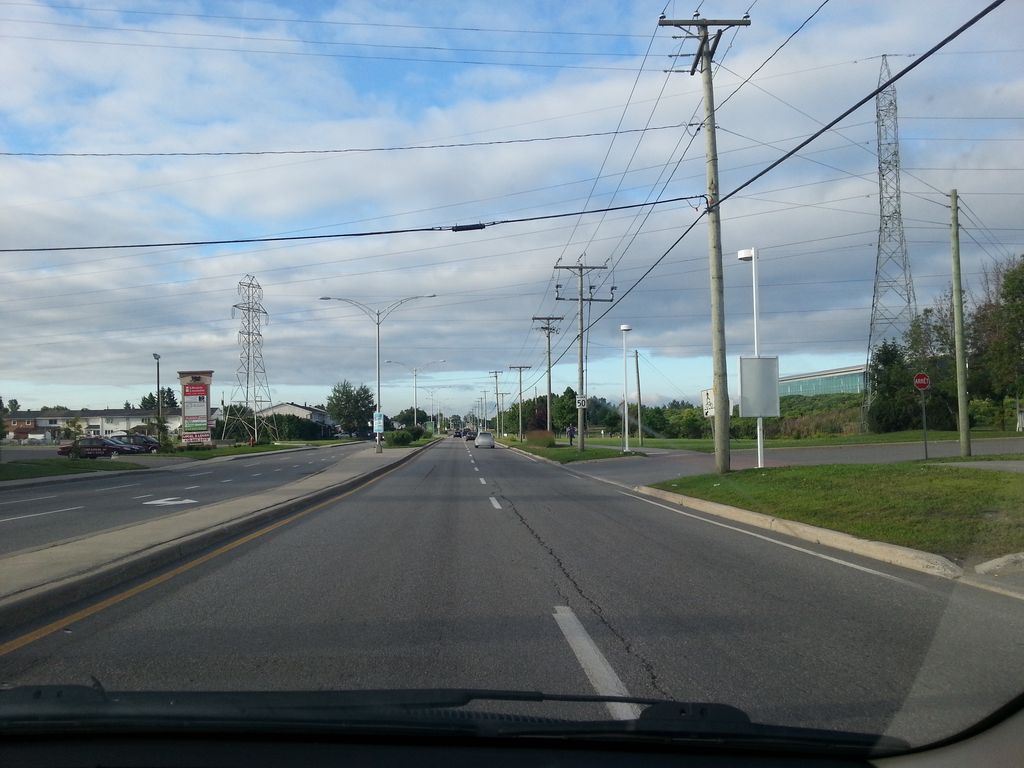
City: ottawa-gatineau